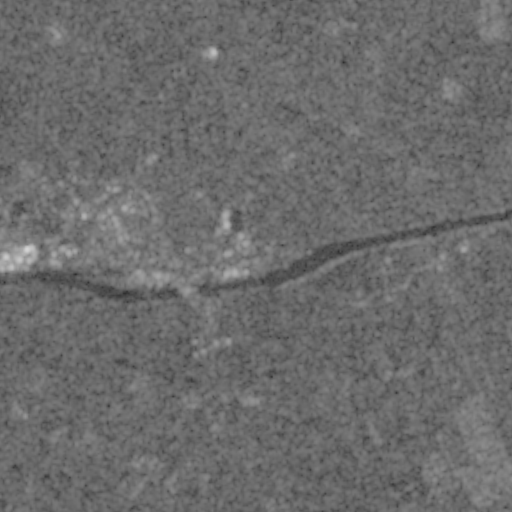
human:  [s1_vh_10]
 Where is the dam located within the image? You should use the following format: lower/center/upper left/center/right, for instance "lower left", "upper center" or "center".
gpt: The dam is located in the center right of the image.
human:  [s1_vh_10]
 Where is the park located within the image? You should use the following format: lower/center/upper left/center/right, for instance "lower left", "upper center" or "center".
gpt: The park is located in the center left of the image.
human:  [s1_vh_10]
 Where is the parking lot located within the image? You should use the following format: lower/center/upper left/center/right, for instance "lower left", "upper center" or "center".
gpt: The parking lot is located in the center left of the image.
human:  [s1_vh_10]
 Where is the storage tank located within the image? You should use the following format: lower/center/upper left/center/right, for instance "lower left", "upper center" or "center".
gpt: The storage tank is located in the center right of the image.
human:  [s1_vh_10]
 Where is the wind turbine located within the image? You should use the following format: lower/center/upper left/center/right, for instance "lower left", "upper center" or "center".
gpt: The wind turbine is located in the upper center of the image.
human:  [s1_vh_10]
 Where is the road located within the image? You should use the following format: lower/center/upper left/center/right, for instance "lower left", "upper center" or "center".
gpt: There is no road in the image.

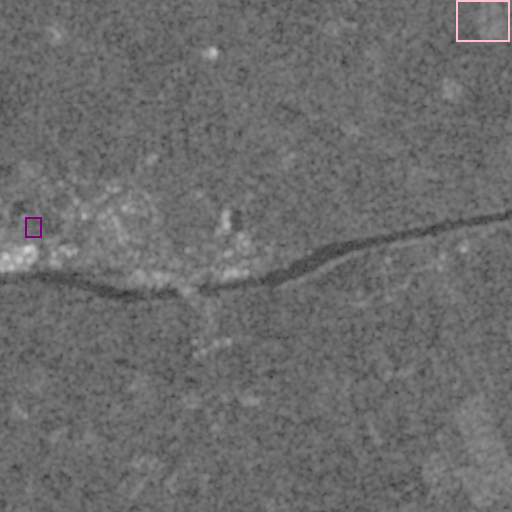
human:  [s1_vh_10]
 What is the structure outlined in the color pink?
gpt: The structure outlined in pink is a crop field.
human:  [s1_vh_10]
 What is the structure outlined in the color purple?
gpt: The structure outlined in purple is a park.
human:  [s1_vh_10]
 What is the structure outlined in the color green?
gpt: There is no green outline.